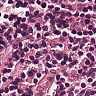
Metastatic tissue present: no